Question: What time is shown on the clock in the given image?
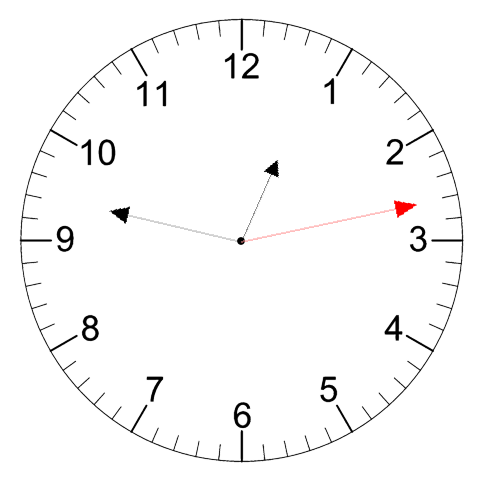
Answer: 12:47:13